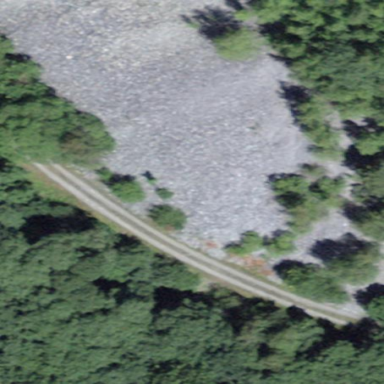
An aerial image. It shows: Scree landscape.